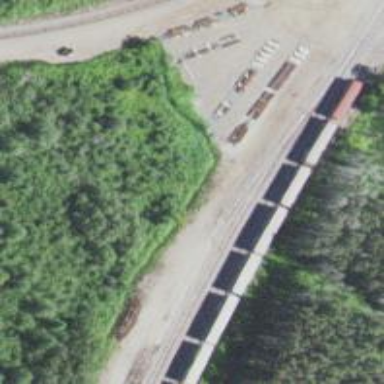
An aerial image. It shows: Railway siding with rails.